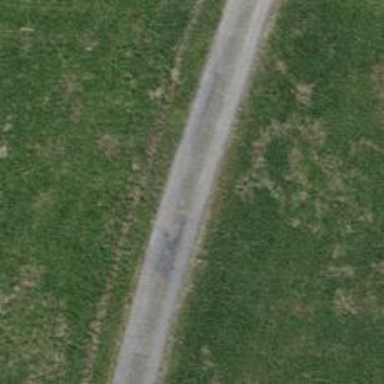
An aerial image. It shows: Gravel track road.